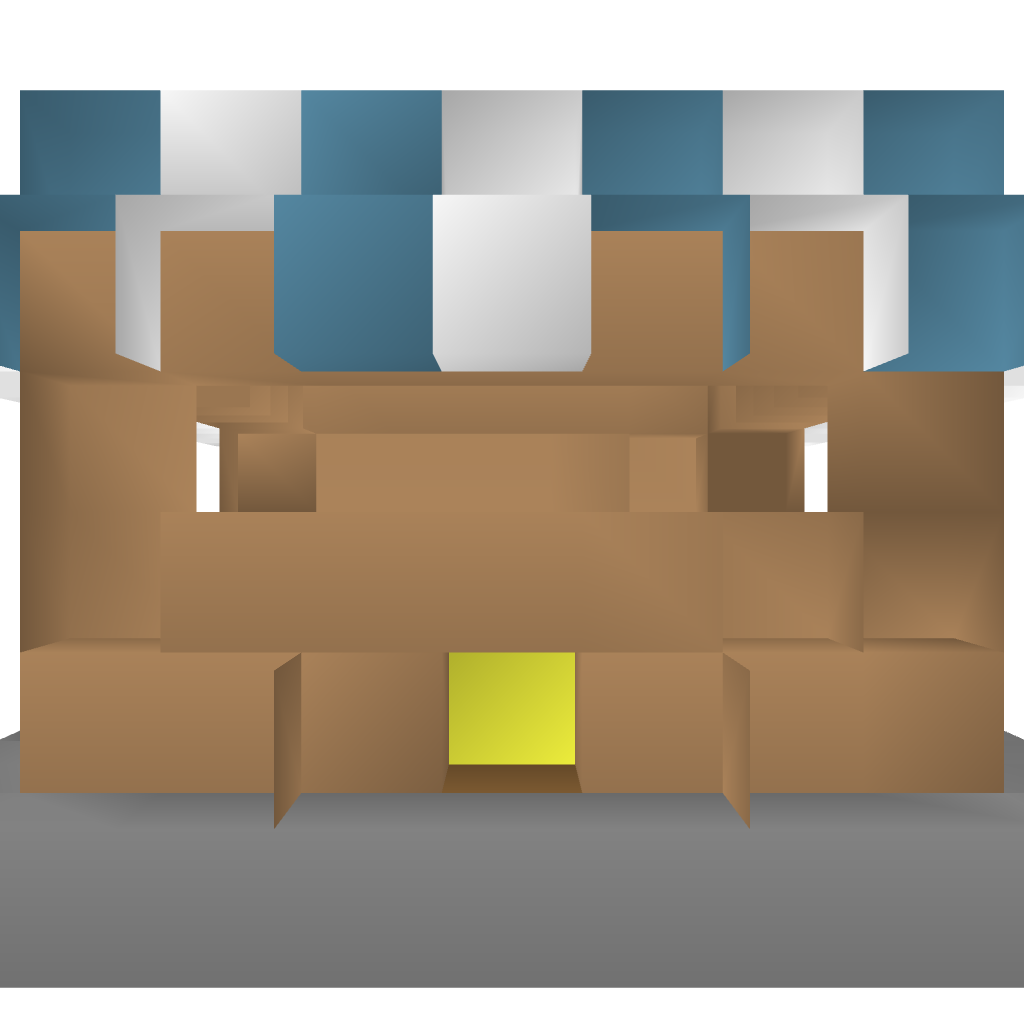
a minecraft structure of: Carnival Games #2 bad low quality